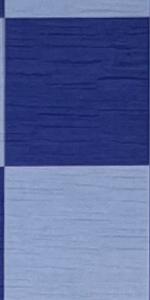
Label: Empty